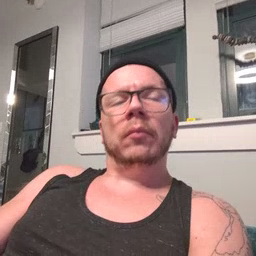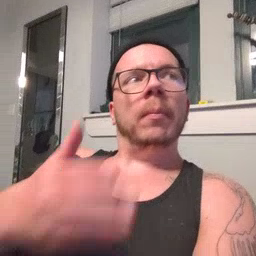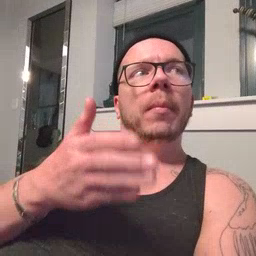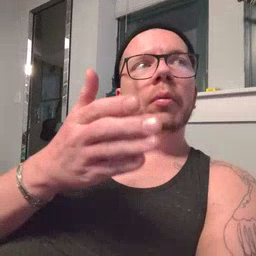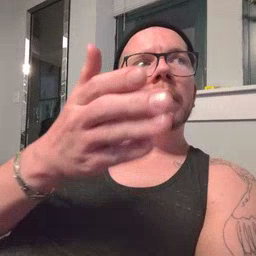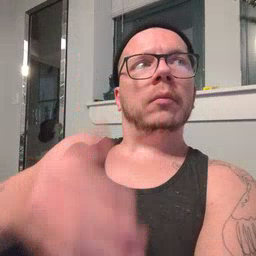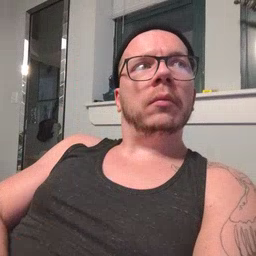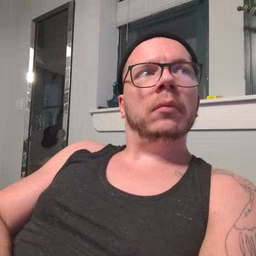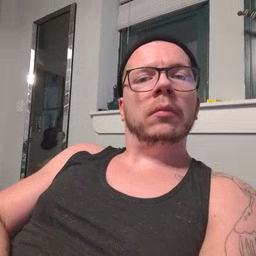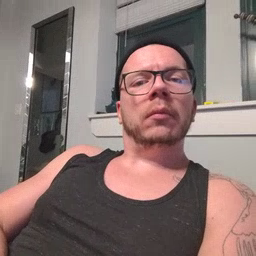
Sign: boat